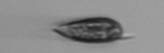
Label: Prorocentrum_triestinum